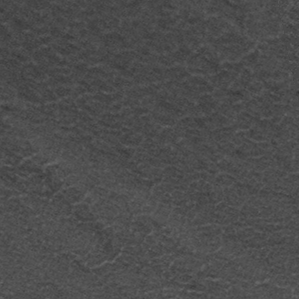
Label: frost